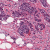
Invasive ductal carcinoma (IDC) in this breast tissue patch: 0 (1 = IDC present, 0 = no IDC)